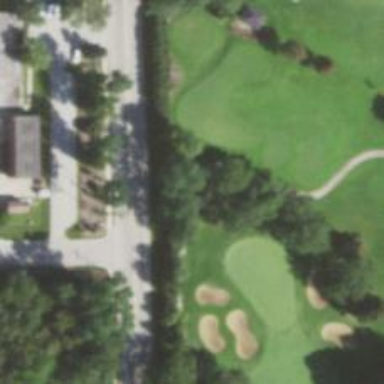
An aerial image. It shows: Path used for both walking and golf.